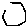
Label: hexagon